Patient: sex M, age 54
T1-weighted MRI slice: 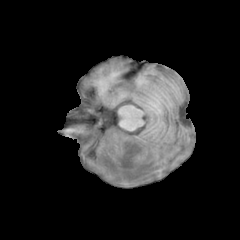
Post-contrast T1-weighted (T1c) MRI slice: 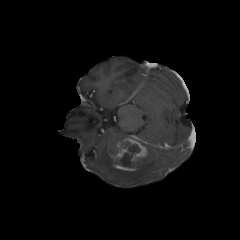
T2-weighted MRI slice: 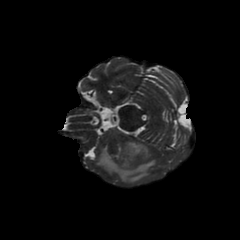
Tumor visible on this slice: yes
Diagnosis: Glioblastoma, IDH-wildtype
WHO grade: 4